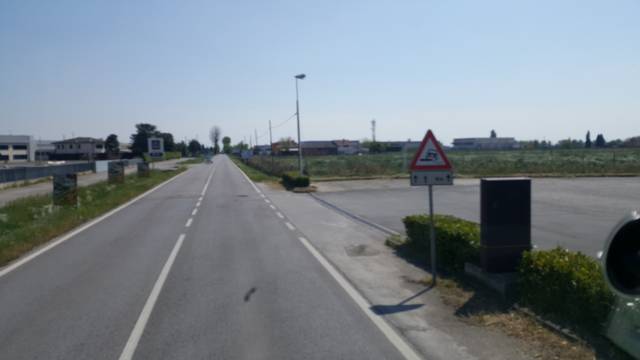
Region: Italy
Coordinates: 45.081, 11.62